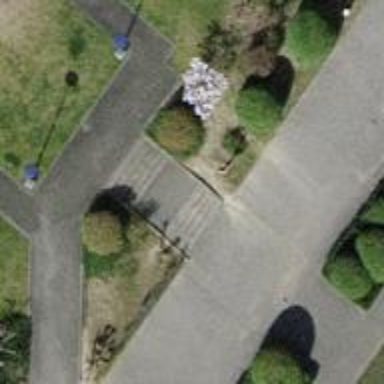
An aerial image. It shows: Set of steps on the road.